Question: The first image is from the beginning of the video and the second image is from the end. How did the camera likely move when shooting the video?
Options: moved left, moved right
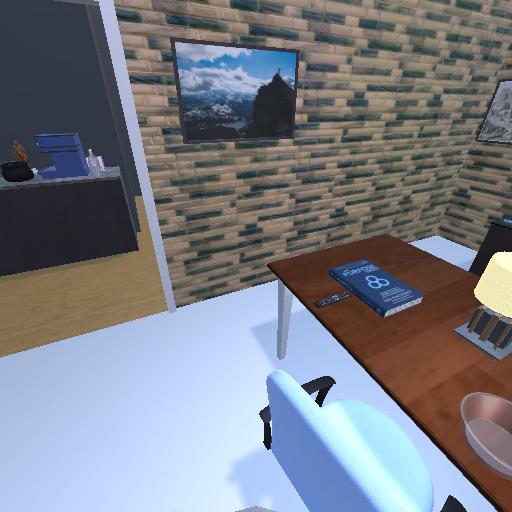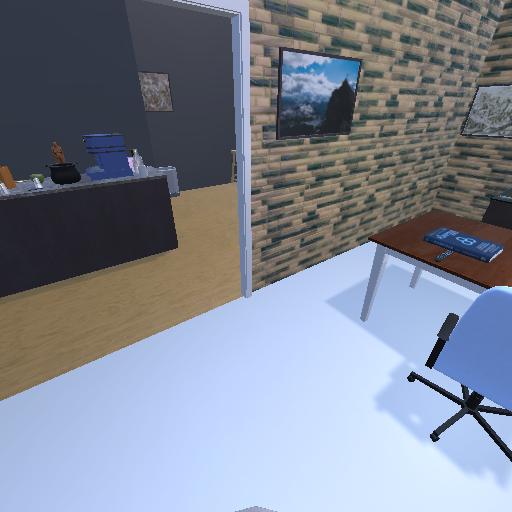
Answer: moved left